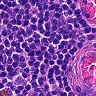
Metastatic tissue present: no